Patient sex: M
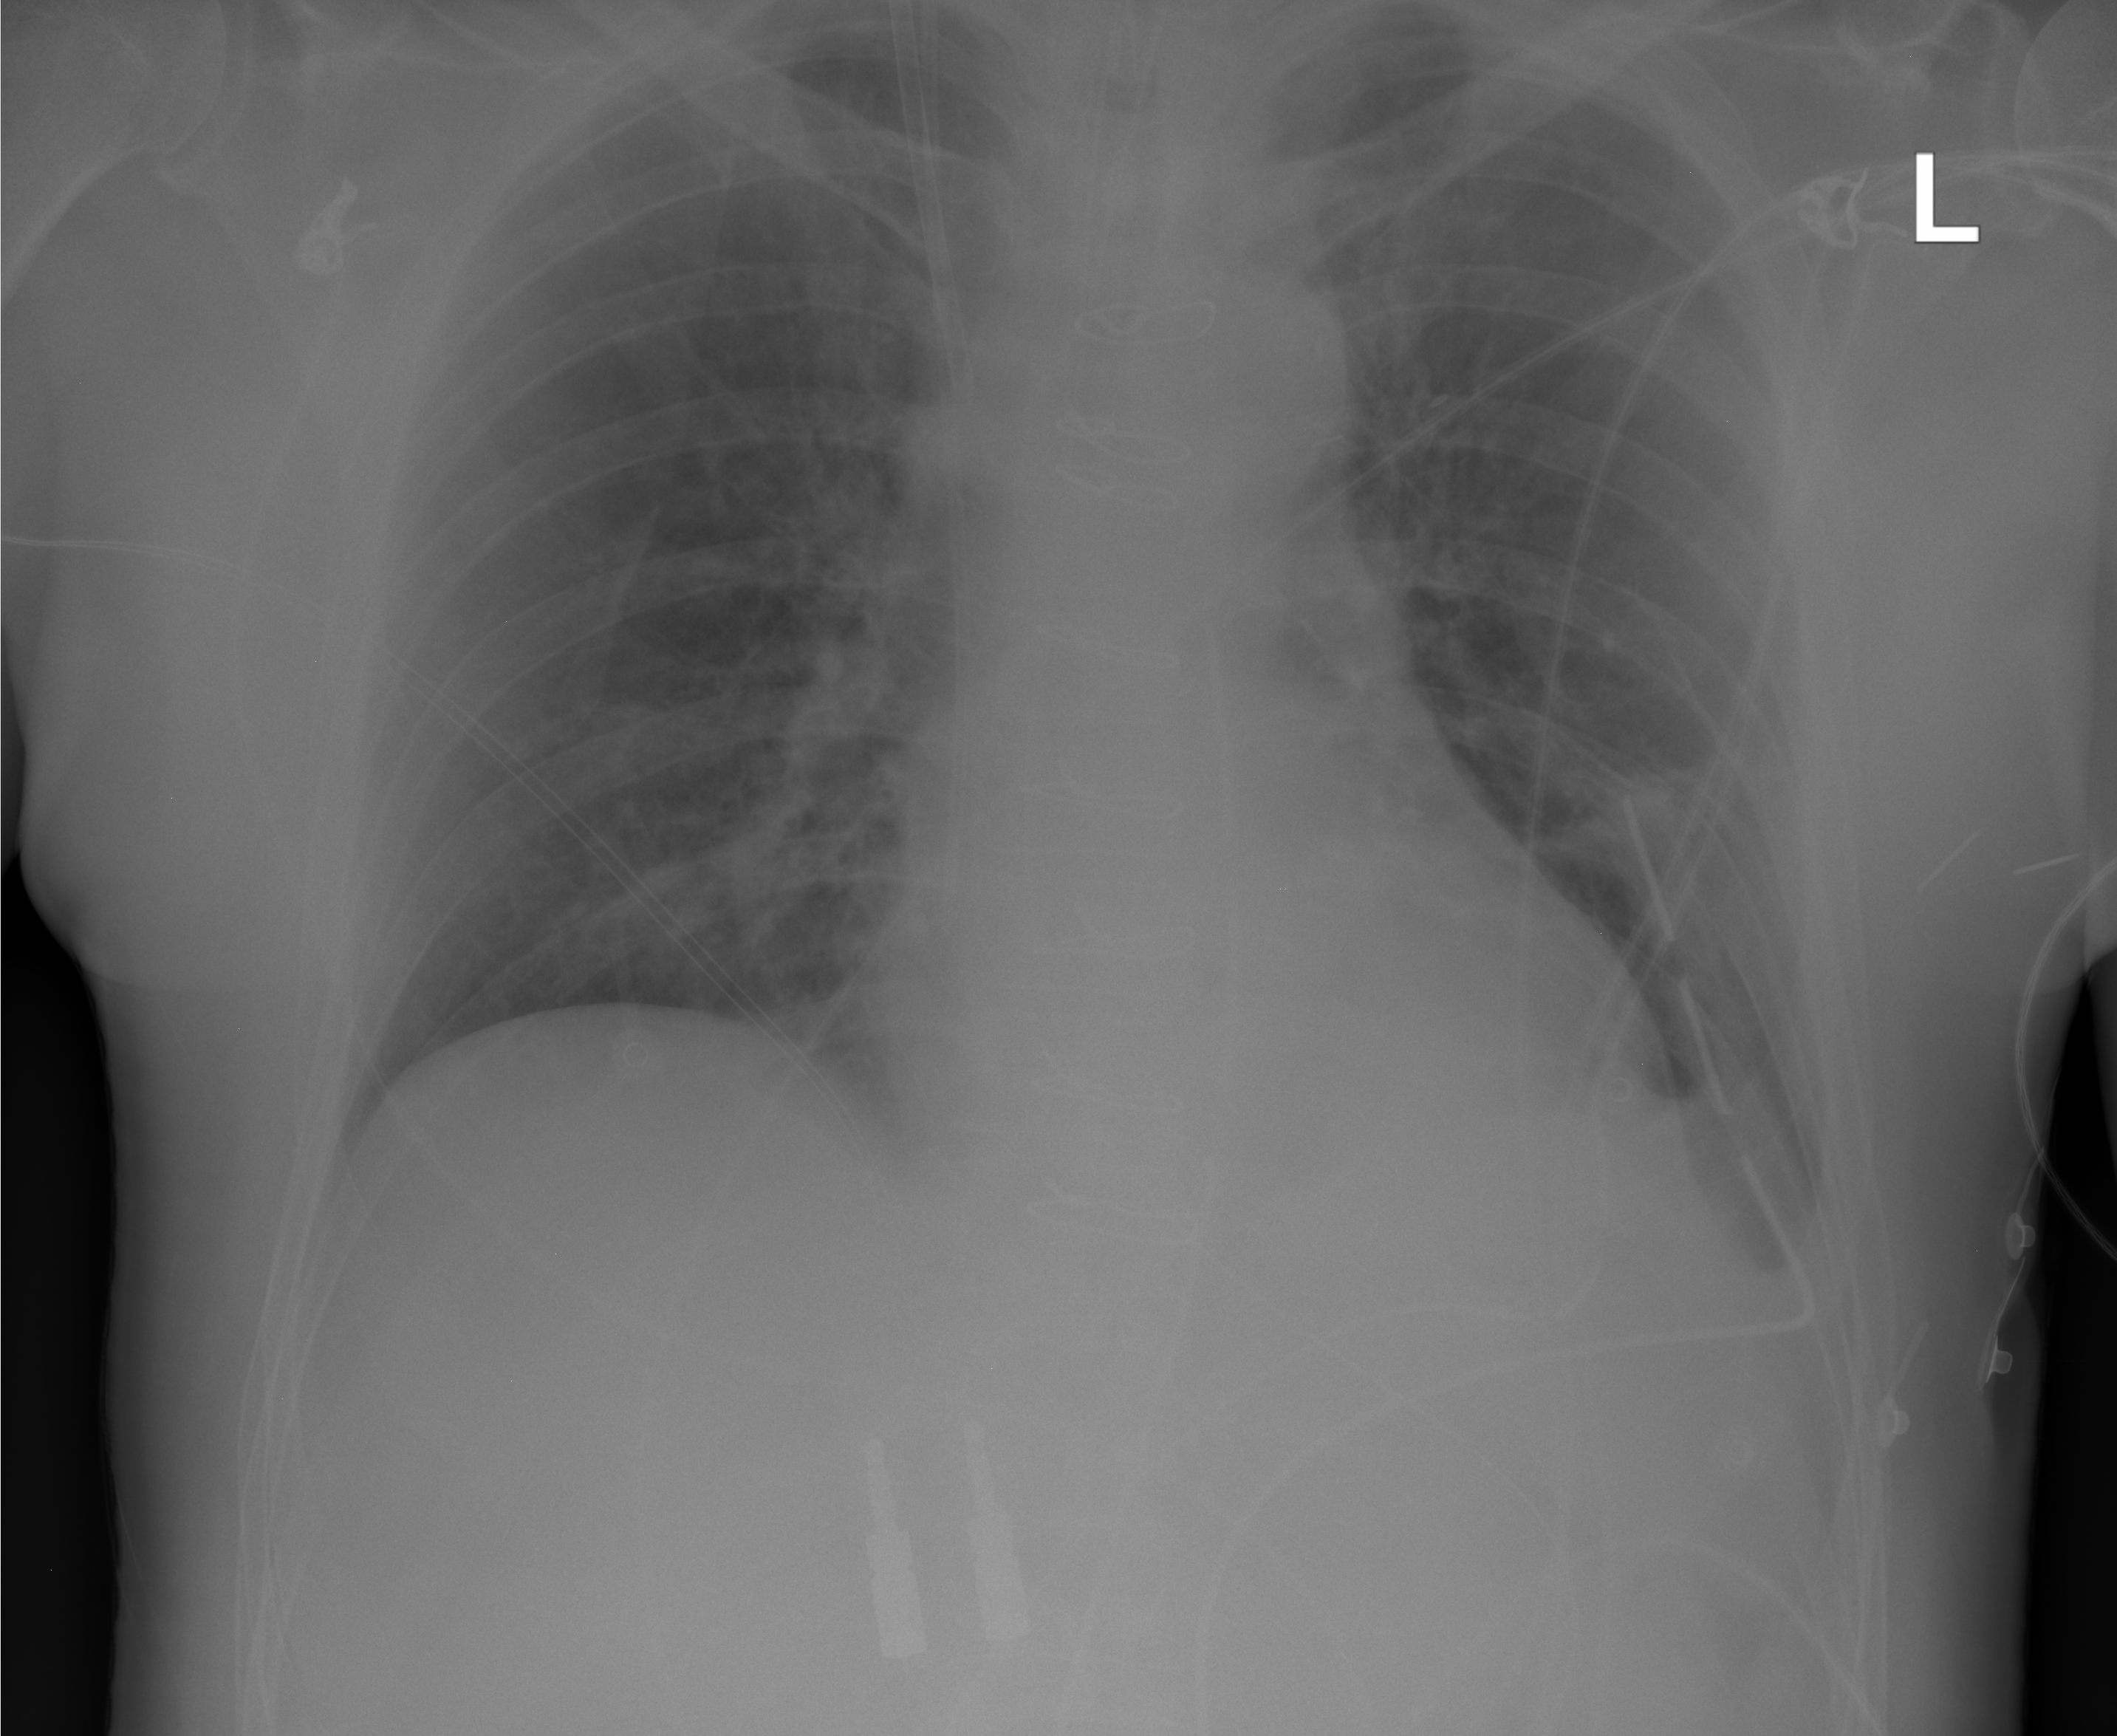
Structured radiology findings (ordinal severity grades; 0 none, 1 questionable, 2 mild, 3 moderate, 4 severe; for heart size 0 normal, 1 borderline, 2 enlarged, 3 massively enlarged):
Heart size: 0
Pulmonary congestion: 0
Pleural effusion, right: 0
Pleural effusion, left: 2
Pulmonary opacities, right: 0
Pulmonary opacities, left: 0
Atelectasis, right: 0
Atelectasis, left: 2